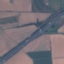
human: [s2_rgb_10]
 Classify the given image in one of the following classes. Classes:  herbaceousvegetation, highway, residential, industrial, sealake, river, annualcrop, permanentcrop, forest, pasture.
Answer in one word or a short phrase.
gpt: Highway